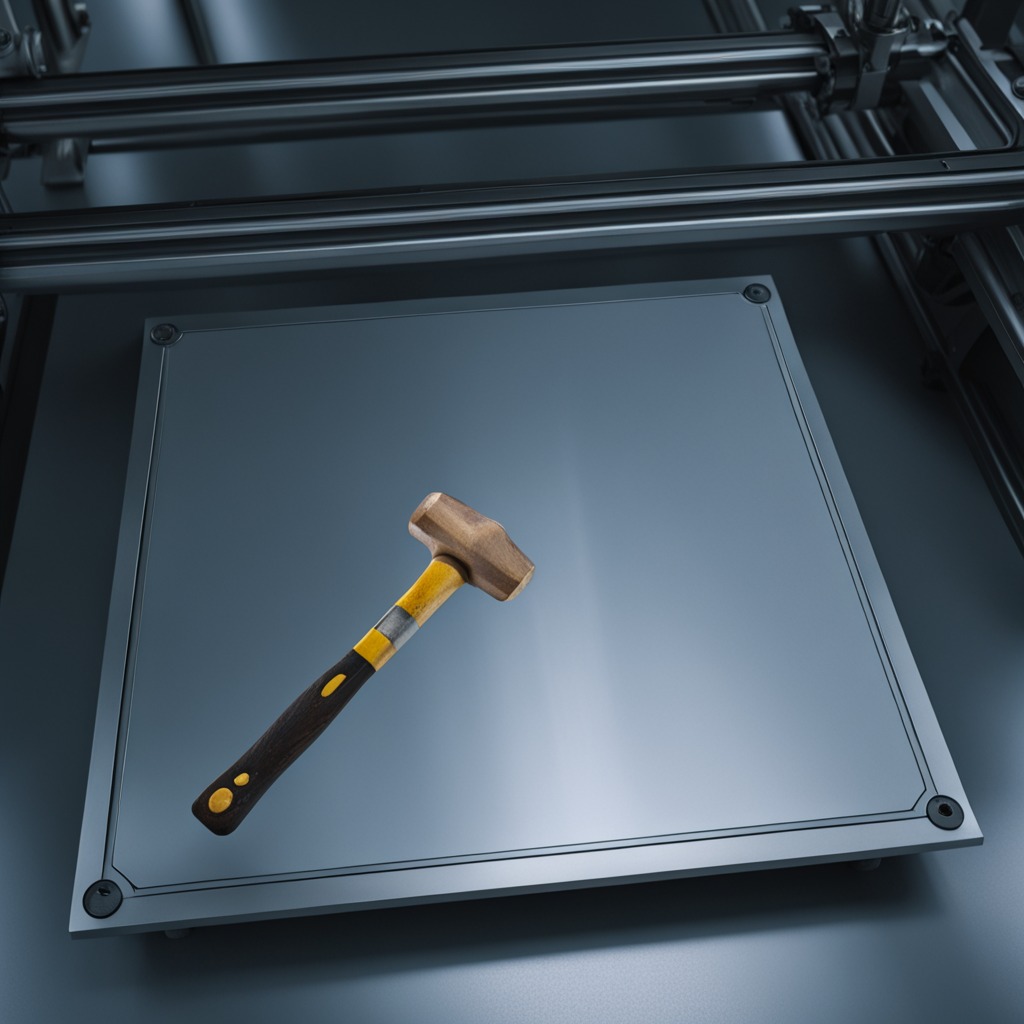
A hammer is lying on the metal table in the machine shop under fluorescent lights.